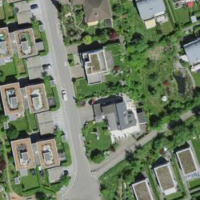
EUNIS habitat code: 54
Species observed at this site:
Episyrphus balteatus
Geranium sanguineum
Acer campestre
Cercopis vulnerata
Bombus pratorum
Closterotomus biclavatus
Macaroeris nidicolens